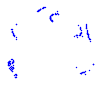
Particle: proton